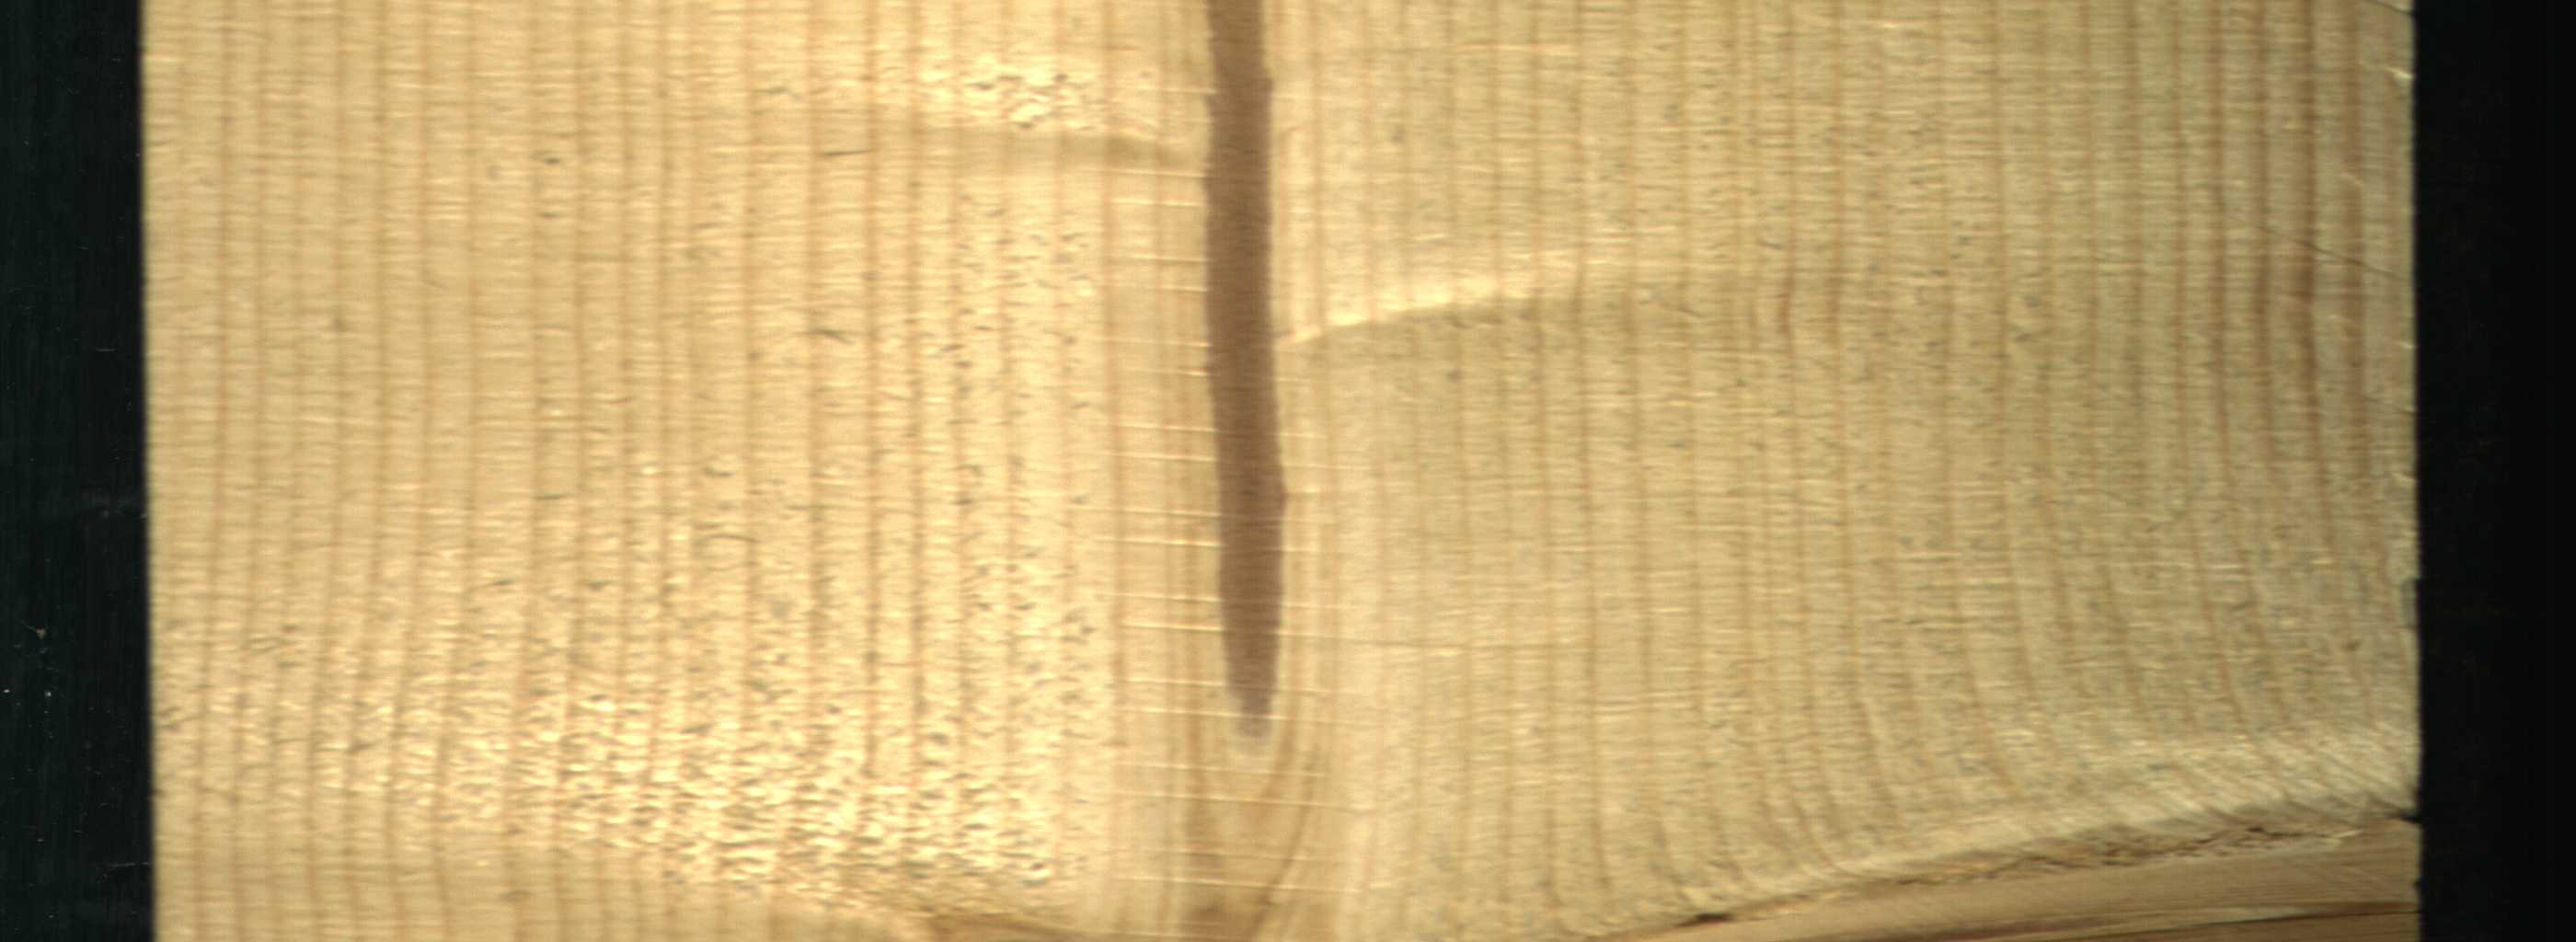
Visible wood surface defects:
Marrow
Live_Knot
Live_Knot